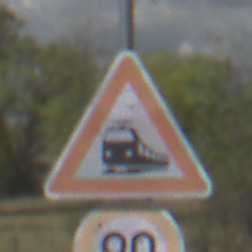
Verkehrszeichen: Bahnuebergang
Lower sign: Geschwindigkeit90
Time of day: Midday
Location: Outdoor (Nature)
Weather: PartlyCloudy
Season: Autumn
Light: Natural